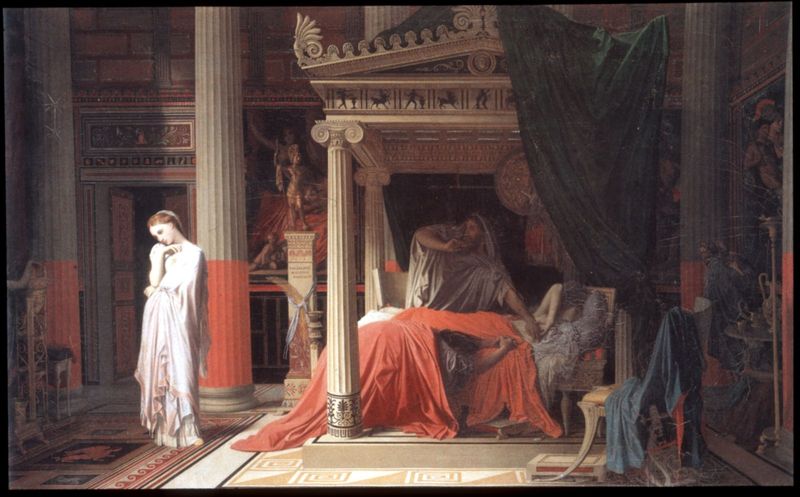
Titel: Antiochus und Stratonike
Künstler: Jean-Auguste-Dominque Ingres
Institution: Chantilly, Musée Condé
Schlagwörter: blau, gemälde, mann, schatten, umhang, weiß, frauen, braun, frau, kleid, licht, raum, stuhl, säule, säulen, tür, zimmer, rot, teppich, tod, tot, trauer, innenraum, vorhang, gewand, decke, engel, kissen, wandmalerei, bett, schlafzimmer, antike, krank, sex, tote, kapitell, ionisch, schmerz, baldachin, volute, dorisch, himmelbett, römisch, säilen